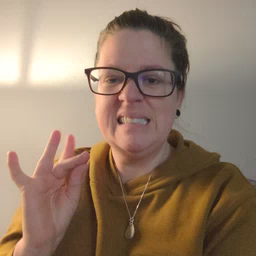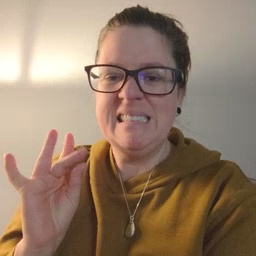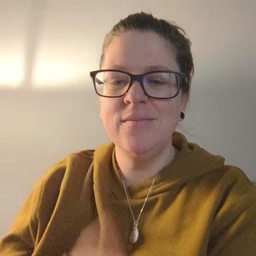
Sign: sticky